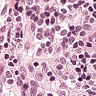
Metastatic tissue present: no